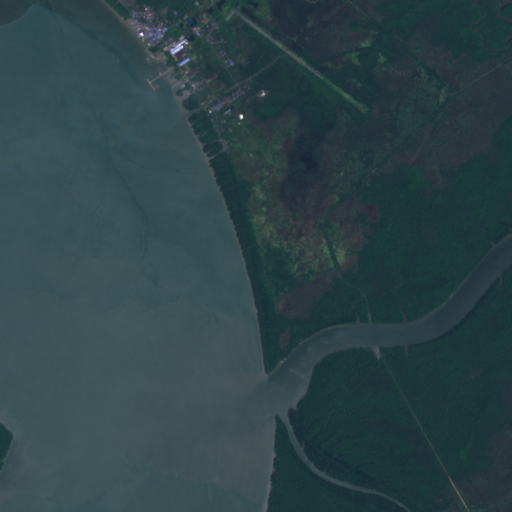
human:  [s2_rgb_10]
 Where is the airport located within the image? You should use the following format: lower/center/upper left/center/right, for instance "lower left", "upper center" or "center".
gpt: The airport is located in the upper center of the image.
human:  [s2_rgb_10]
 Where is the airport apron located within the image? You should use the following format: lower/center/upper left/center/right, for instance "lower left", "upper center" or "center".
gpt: The airport apron is located in the upper center of the image.
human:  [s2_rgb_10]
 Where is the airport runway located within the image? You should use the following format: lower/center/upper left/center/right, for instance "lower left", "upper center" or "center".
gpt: The airport runway is located in the upper center of the image.
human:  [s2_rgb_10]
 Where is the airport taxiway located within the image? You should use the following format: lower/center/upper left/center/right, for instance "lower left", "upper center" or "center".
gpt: The airport taxiway is located in the upper center of the image.
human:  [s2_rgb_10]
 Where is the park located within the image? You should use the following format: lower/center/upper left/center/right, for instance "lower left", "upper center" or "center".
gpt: There is no park in the image.